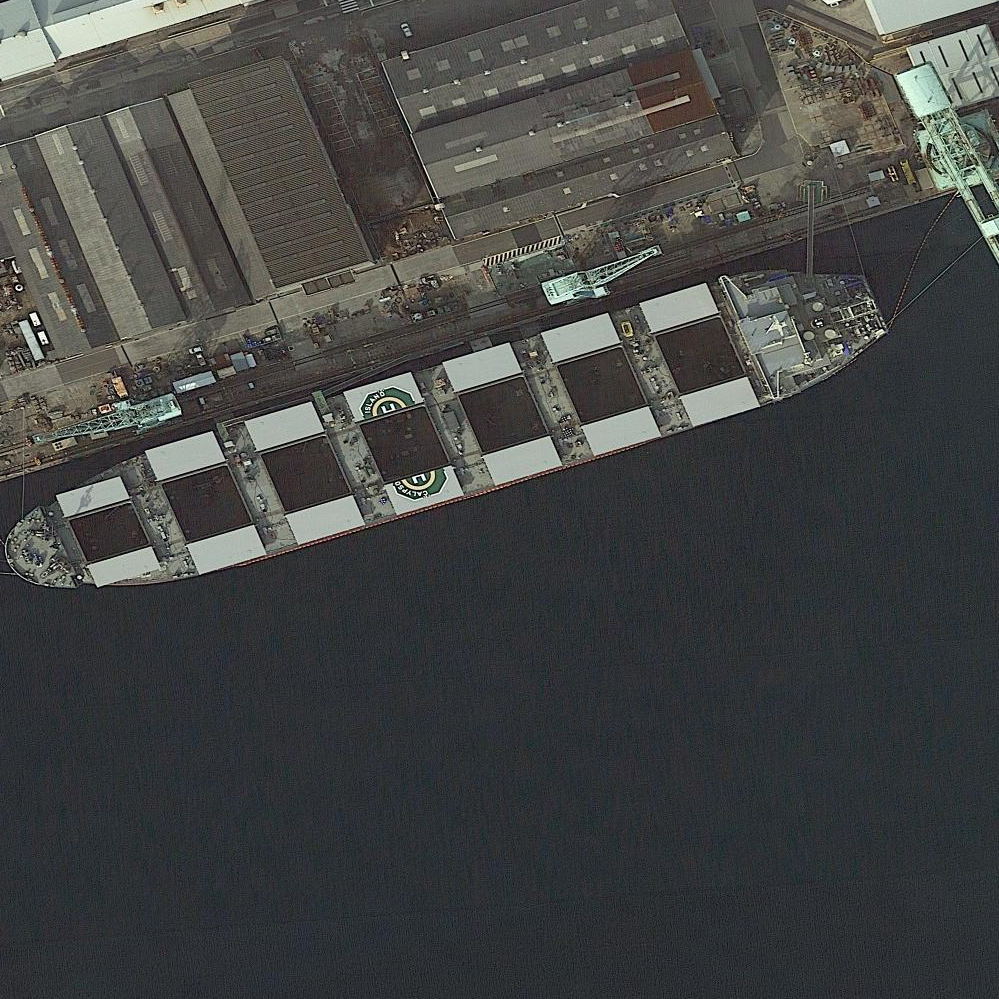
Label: Cargo_ship